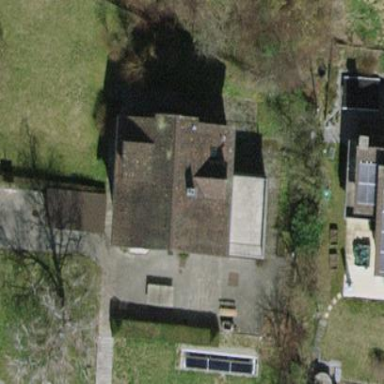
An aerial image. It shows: Building with tile roof.